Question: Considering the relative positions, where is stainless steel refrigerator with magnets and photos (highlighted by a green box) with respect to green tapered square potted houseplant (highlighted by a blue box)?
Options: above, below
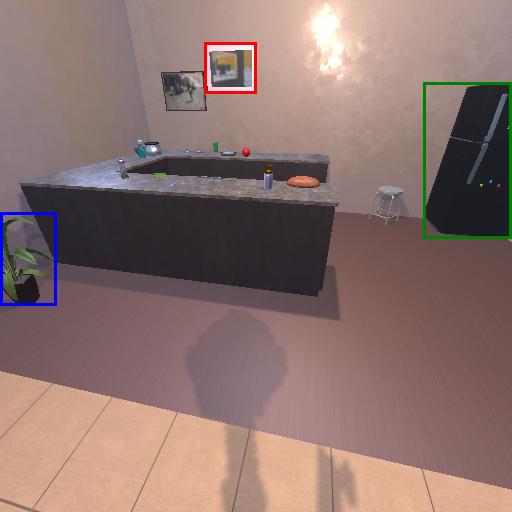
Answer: above